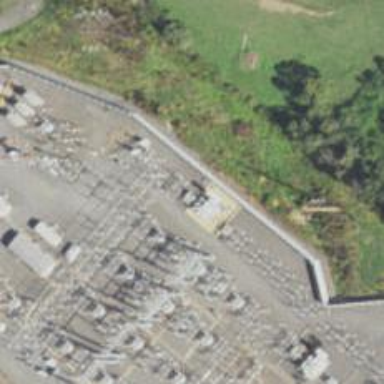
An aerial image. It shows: Switch for power supply.